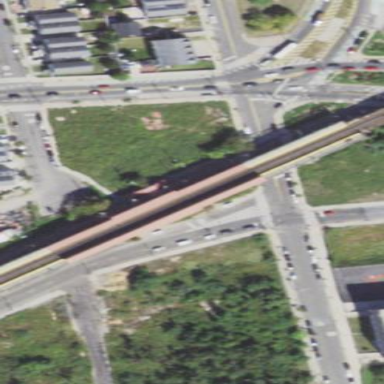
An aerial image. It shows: Bridge with platform for public transport and railway.